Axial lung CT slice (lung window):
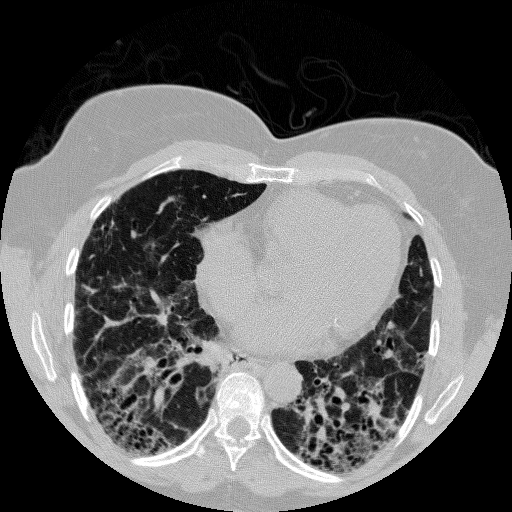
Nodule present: no